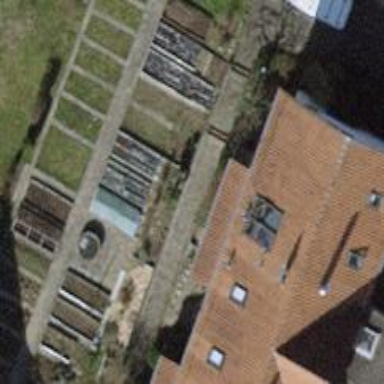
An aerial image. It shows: Terrace building.